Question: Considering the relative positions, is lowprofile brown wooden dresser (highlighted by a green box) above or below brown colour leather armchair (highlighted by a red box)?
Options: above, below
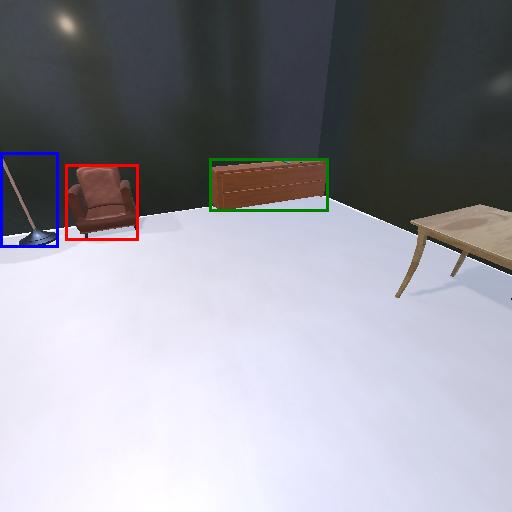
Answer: above